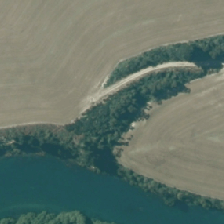
Land cover: high_producing_grassland